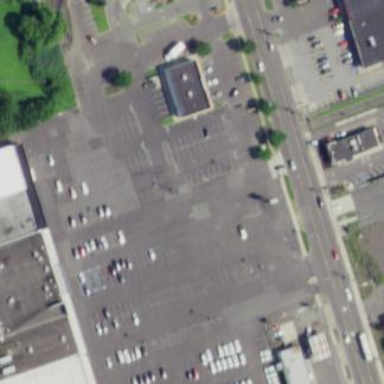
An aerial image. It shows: Parking area.